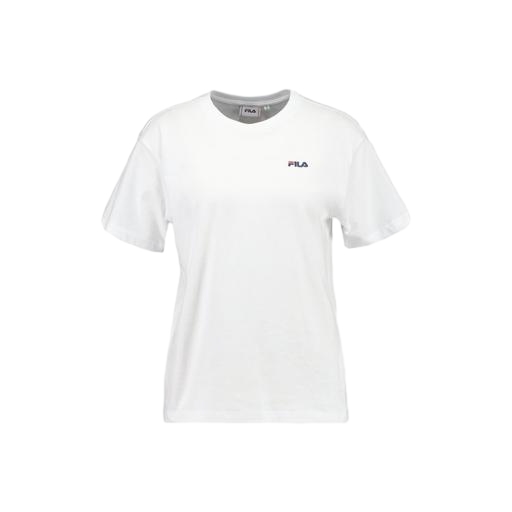
white logo-embroidered t-shirt, white classic tee, classic tee, white background